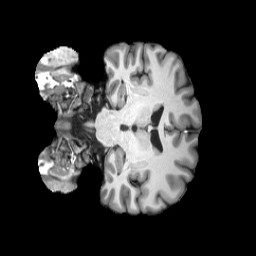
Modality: T1w
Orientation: coronal
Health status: healthy